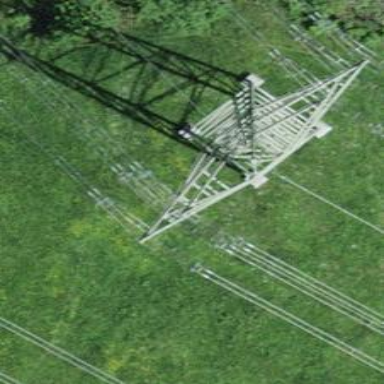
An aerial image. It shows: Towering power structure.